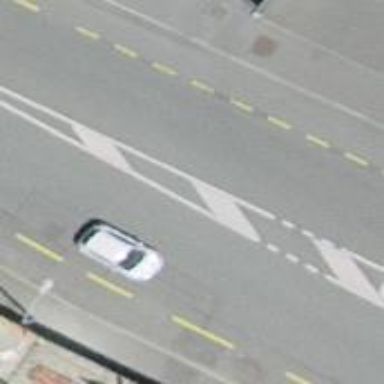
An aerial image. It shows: Primary highway with asphalt surface and designated lane for cyclists.